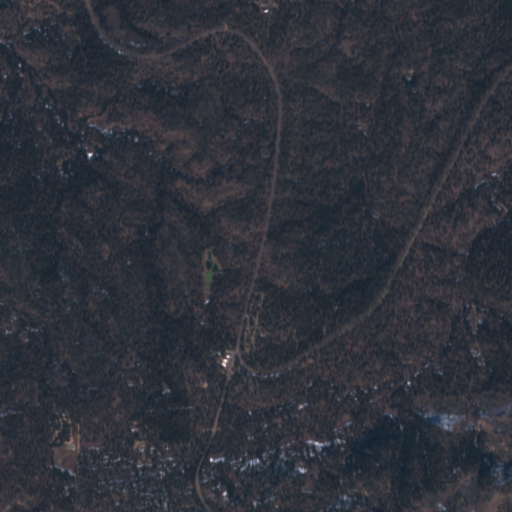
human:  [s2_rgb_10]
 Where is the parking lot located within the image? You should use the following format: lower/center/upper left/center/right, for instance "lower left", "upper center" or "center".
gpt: The parking lot is located in the lower center of the image.
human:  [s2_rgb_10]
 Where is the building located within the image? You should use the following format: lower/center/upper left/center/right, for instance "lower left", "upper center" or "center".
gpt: The building is located in the lower left of the image.
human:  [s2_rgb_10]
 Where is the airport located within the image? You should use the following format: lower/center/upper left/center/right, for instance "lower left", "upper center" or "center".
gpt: There is no airport in the image.